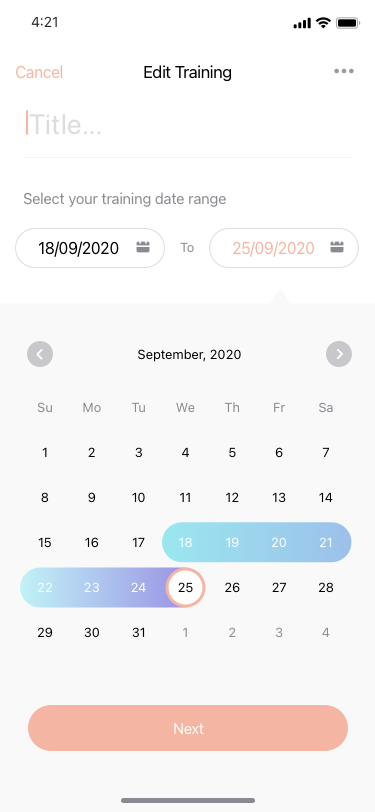
Text in this UI design:
Title...
Select your training date range
To
18/09/2020
25/09/2020
Su
1
8
15
22
29
Mo
2
9
16
23
30
Tu
3
10
17
24
31
We
4
11
18
25
1
Th
5
12
19
26
2
Fr
6
13
20
27
3
Sa
7
14
21
28
4
September, 2020